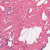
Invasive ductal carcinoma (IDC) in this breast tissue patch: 0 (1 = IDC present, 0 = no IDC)